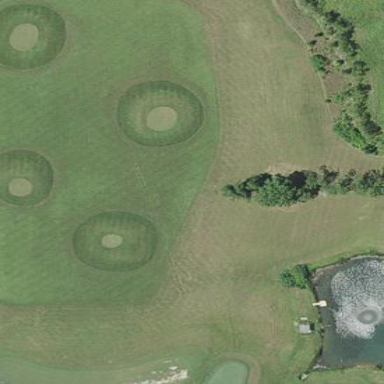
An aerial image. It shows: Grassy area designated as driving range for golf.